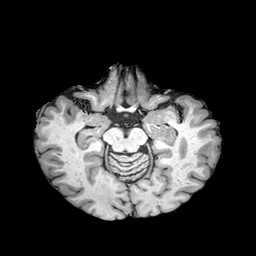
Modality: T1w
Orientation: coronal
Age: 56
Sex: female
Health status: healthy